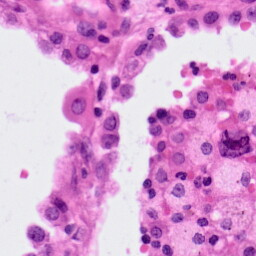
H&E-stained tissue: Lung